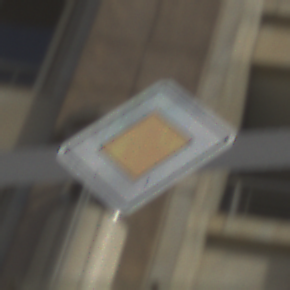
Verkehrszeichen: Vorfahrtsstrasse
Umgebung: Outdoor, Urban
Tageszeit: MorningAfternoon
Wetter: PartlyCloudy
Licht: Natural
Jahreszeit: NotSpecified
Kontrast: HighContrast